Question: '''
public class Hw {
public static void main(String[] args) {
// For you to test
int[][] device = {{10, 4, 05, 6, 7}, {07, 0, 12, 1, 3},
{04, 9, 05, 0, 8}, {03, 2, 01, 5, 6}};
// TO PRINT 2D ARRAY
printArray(device);
double[] cost = {10.95, 6.30, 14.74, 11.25, 5.0};
// TO PRINT SUM OF COMPONENT 1
System.out.println();
double device1 = deviceOne(device, cost);
System.out.println("Device 1 total: " + device1);
// TO PRINT SUM OF COMPONENT 2
double device2 = deviceTwo(device, cost);
System.out.println("Device 2 total: " + device2);
// TO PRINT SUM OF COMPONENT 3
double device3 = deviceThree(device, cost);
System.out.println("Device 3 total: " + device3);
// TO PRINT SUM OF COMPONENT 4
double device4 = deviceFour(device, cost);
System.out.println("Device 4 total: " + device4);
// TO GET 10%
System.out.println(" ");
double device1PlusX = deviceOnePlus(device, cost);
System.out.println("Device 1 plus 10%: " + device1PlusX);
double device2PlusX = deviceTwoPlus(device, cost);
System.out.println("Device 2 plus 10%: " + device2PlusX);
double device3PlusX = deviceThreePlus(device, cost);
System.out.println("Device 3 plus 10%: " + device3PlusX);
double device4PlusX = deviceFourPlus(device, cost);
System.out.println("Device 4 plus 10%: " + device4PlusX);
}// END MAIN METHOD
// TO DISPLAY ARRAY
private static void printArray(int[][] array) {
for (int row = 0; row < array.length; row++) {
for (int col = 0; col < array[row].length; col++) {
System.out.print(array[row][col] + " ");
}
System.out.println();
}
}
// CALCULATE THE TOTAL COST OF EACH DEVICE
private static double deviceOne(int[][] device, double[] cost) {
double h1 = device[0][0] * cost[0];
double h2 = device[0][1] * cost[1];
double h3 = device[0][2] * cost[2];
double h4 = device[0][3] * cost[3];
double h5 = device[0][4] * cost[4];
double sumOfDevice1 = h1 + h2 + h3 + h4 + h5;
return sumOfDevice1;
}
private static double deviceTwo(int[][] device, double[] cost) {
double h1 = device[1][0] * cost[0];
double h2 = device[1][1] * cost[1];
double h3 = device[1][2] * cost[2];
double h4 = device[1][3] * cost[3];
double h5 = device[1][4] * cost[4];
double sumOfDevice2 = h1 + h2 + h3 + h4 + h5;
return sumOfDevice2;
}
private static double deviceThree(int[][] device, double[] cost) {
double h1 = device[2][0] * cost[0];
double h2 = device[2][1] * cost[1];
double h3 = device[2][2] * cost[2];
double h4 = device[2][3] * cost[3];
double h5 = device[2][4] * cost[4];
double sumOfDevice3 = h1 + h2 + h3 + h4 + h5;
return sumOfDevice3;
}
private static double deviceFour(int[][] device, double[] cost) {
double h1 = device[3][0] * cost[0];
double h2 = device[3][1] * cost[1];
double h3 = device[3][2] * cost[2];
double h4 = device[3][3] * cost[3];
double h5 = device[3][4] * cost[4];
double sumOfDevice4 = h1 + h2 + h3 + h4 + h5;
return sumOfDevice4;
}
//END CALCULATING THE SUM
private static double deviceOnePlus(int[][] device, double[] cost) {
double deviceX = deviceOne(device, cost);
double device1Plus = deviceX + deviceX * 0.10;
return device1Plus;
}
private static double deviceTwoPlus(int[][] device, double[] cost) {
double deviceX = deviceTwo(device, cost);
double device2Plus = deviceX + deviceX * 0.10;
return device2Plus;
}
private static double deviceThreePlus(int[][] device, double[] cost) {
double deviceX = deviceThree(device, cost);
double device3Plus = deviceX + deviceX * 0.10;
return device3Plus;
}
private static double deviceFourPlus(int[][] device, double[] cost) {
double deviceX = deviceFour(device, cost);
double device4Plus = deviceX + deviceX * 0.10;
return device4Plus;
}
}
//
'''
I feel like I hard coded this problem. Is there anohter way to do this problem. I am using a 2 Dimension array for the device. I am going according to this
I am using a 1 Dimension array for the prices. Then I get all the components and multiply by the prices, I add all the components and I get the device cost. For part b I add 10% of the cost to the overal cost. I believe is right the way I did it, but I want to it in a different away maybe more efficient.
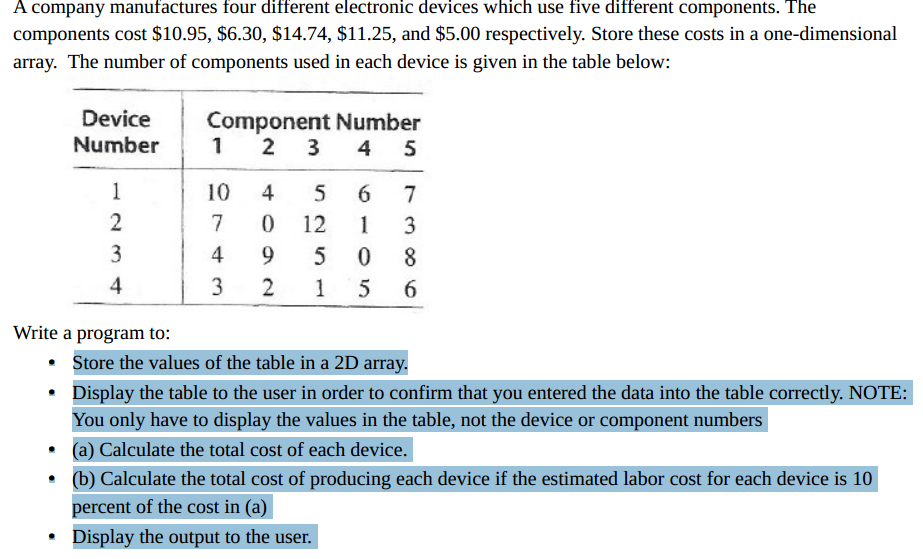
Answer: Instead of repeating the methods for each device, you can pass the 1d array to a single method like this:
'''
double device1 = deviceValue(device[0], cost); //note use of [0]
System.out.println("Device 1 total: " + device1);
// CALCULATE THE TOTAL COST OF ANY DEVICE
private static double deviceValue(int[] device, double[] cost) {
double sumOfDevice = 0;
for(int i = 0; i < 5; i++) { //also use loop here
sumOfDevice += device[i] * cost[i];
}
return sumOfDevice;
}
private static double deviceValuePlus(int[] device, double[] cost) {
double deviceX = deviceValue(device, cost);
double devicePlus= deviceX * 1.10;
return devicePlus;
}
'''
The standard way would be to use an object for device, but the question wants you to use 2D array. You can still remove all the duplication though. See <URL>